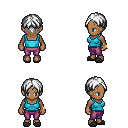
a pixel art fantasy rpg character, female body template, human, dark skin, teal pirate shirt, magenta pants, white parted hairstyle, bracelets, gray slippers, four views (front, back, left, right), 2x2 character sprite sheet, small pixel art, hard edges, no anti-aliasing